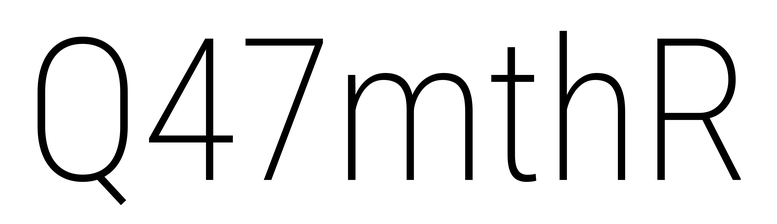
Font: Roboto_Condensed_ExtraLight